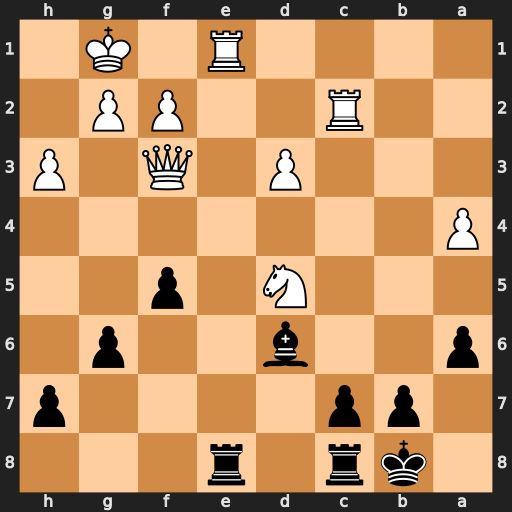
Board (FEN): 1kr1r3/1pp4p/p2b2p1/3N1p2/P7/3P1Q1P/2R2PP1/4R1K1
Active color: b
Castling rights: -
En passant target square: -
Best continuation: Rxe1#